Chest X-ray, PA view. Patient: 52 years old, sex F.
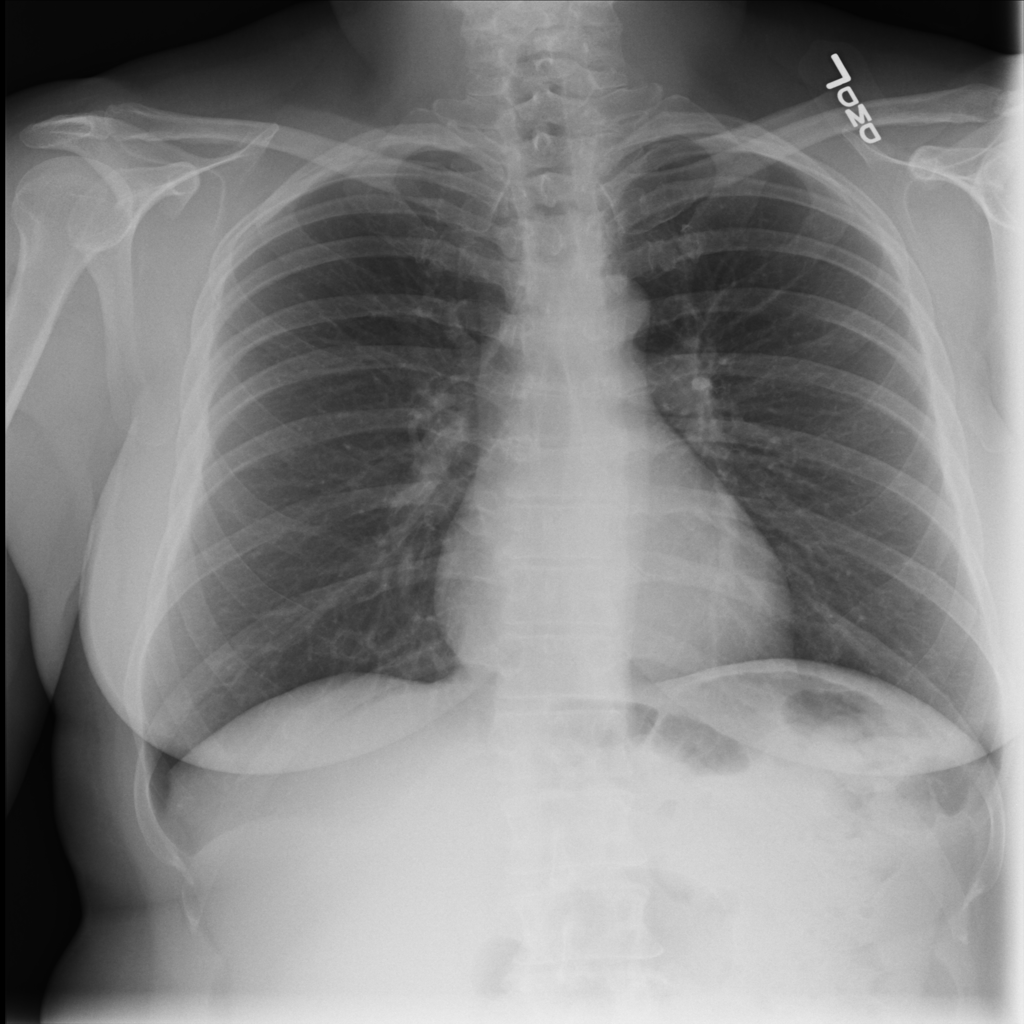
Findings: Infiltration